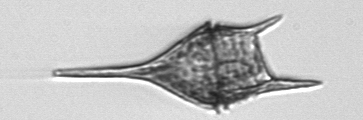
Label: Tripos_lineatus